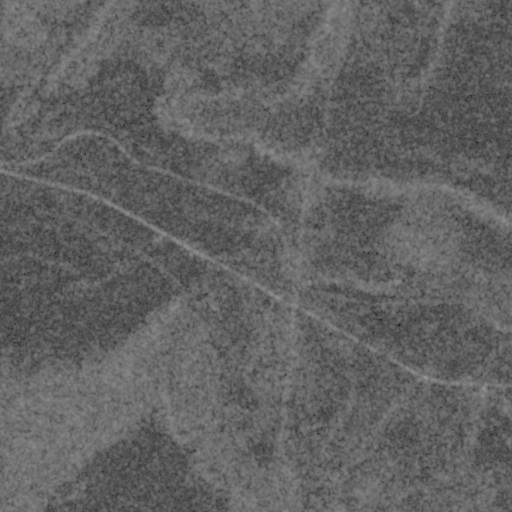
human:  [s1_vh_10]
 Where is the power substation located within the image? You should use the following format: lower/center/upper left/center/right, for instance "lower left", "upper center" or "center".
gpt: The power substation is located in the lower right of the image.
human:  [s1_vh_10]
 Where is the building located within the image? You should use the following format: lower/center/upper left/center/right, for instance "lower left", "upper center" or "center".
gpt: There is no building in the image.

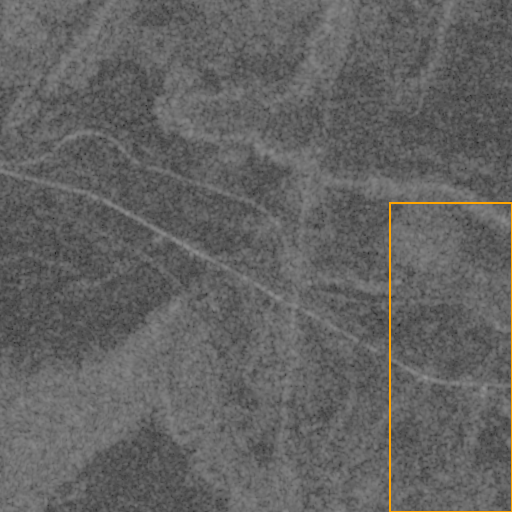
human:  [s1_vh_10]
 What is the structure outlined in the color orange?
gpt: The structure outlined in orange is a crop field.
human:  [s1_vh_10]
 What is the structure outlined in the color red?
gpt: There is no red outline.